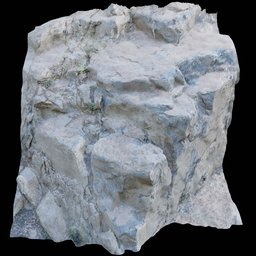
Label: nature